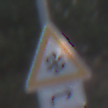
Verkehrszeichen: SchneeOderEisglaette
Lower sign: RichtungsangabeDurchPfeile5
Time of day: MorningAfternoon
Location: Outdoor (Nature)
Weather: PartlyCloudy
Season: NotSpecified
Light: Natural